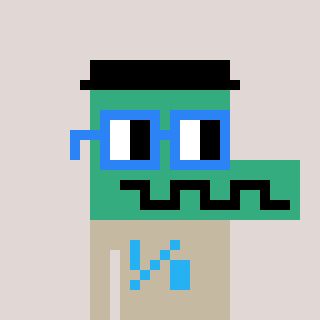
a pixel art character with square blue glasses, a crocodile-shaped head and a bege-colored body on a warm background